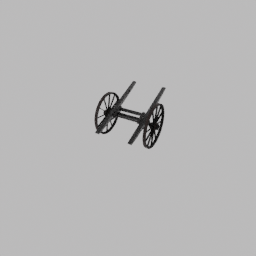
Label: mechanical